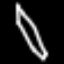
Label: pencil